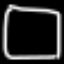
Label: square